Question: I have web application where I'm trying to populate my html table using knockout.js but my table is still empty. My data is being called via ajax. jQuery and Knockout.js were all referenced to my page. Here's the code;
'''
<table id="payment_schedule">
<thead>
<tr class="tableHeader">
<th width="50px">
Index
</th>
<th width="50px">
Due Date
</th>
</tr>
</thead>
<tbody>
<tr data-bind="foreach: paymentSchedules">
<td data-bind="text: Index"></td>
<td data-bind="text: Month"></td>
</tr>
</tbody>
</table>
'''
'''
function GetComputation() {
$.ajax({
url: '/UnitSearch/CalculateMortgage',
cache: false,
dataType: 'json',
success: function (data) {
viewModel.paymentSchedules(data.PaymentSchedules);
}
});
}
var data = [];
var viewModel = {
paymentSchedules: ko.observableArray(data)
};
ko.applyBindings(viewModel);
'''

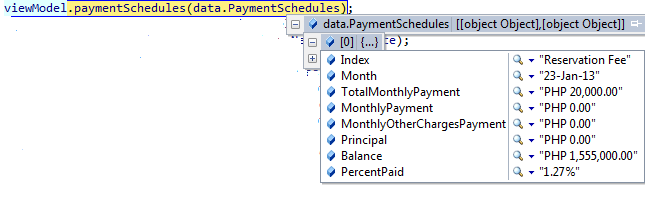
Answer: Your code should work fine. You haven't shown where you are calling the 'GetComputation' function but here's a full working example.
Controllers:
'''
public class HomeController : Controller
{
public ActionResult Index()
{
return View();
}
}
public class UnitSearchController : Controller
{
public ActionResult CalculateMortgage()
{
var data = new
{
PaymentSchedules = new[]
{
new { Index = "Reservation Fee", Month = "23-Jan-13" },
new { Index = "Reservation Fee", Month = "25-Jan-13" },
}
};
return Json(data, JsonRequestBehavior.AllowGet);
}
}
'''
Index view ('~/Views/Home/Index.cshtml'):
'''
@{
Layout = null;
}
<!DOCTYPE html>
<html>
<head>
<meta name="viewport" content="width=device-width" />
<title>Index</title>
</head>
<body>
<table id="payment_schedule">
<thead>
<tr class="tableHeader">
<th>Index</th>
<th>Due Date</th>
</tr>
</thead>
<tbody data-bind="foreach: paymentSchedules">
<tr>
<td data-bind="text: Index"></td>
<td data-bind="text: Month"></td>
</tr>
</tbody>
</table>
<script type="text/javascript" src="@Url.Content("~/scripts/jquery-1.7.1.js")"></script>
<script type="text/javascript" src="@Url.Content("~/scripts/knockout-2.1.0.js")"></script>
<script type="text/javascript">
var data = [];
var viewModel = {
paymentSchedules: ko.observableArray(data)
};
ko.applyBindings(viewModel);
function GetComputation() {
$.ajax({
url: '/UnitSearch/CalculateMortgage',
cache: false,
success: function (data) {
viewModel.paymentSchedules(data.PaymentSchedules);
}
});
}
// I am calling the GetComputation function immediately in this example
// to populate the table with data but you could call it whenever you want
GetComputation();
</script>
</body>
</html>
'''
In this example I am calling the 'GetComputation' immediately but you could adapt the code and invoke it whenever you want. Also notice that I have applied the 'data-bind="foreach: paymentSchedules"' on the '<tbody>' and not the '<tr>' element.